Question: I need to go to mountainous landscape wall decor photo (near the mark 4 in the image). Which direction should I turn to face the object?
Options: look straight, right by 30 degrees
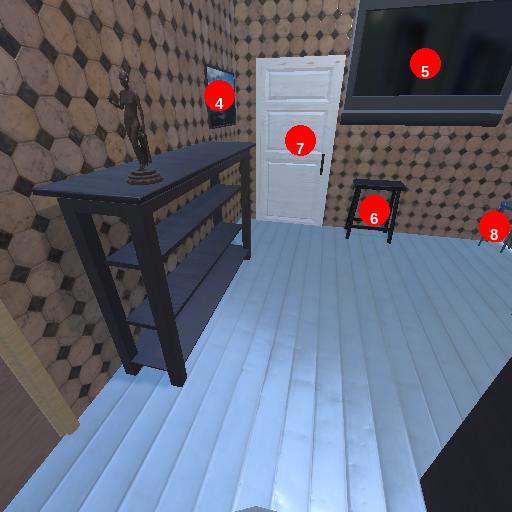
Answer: look straight